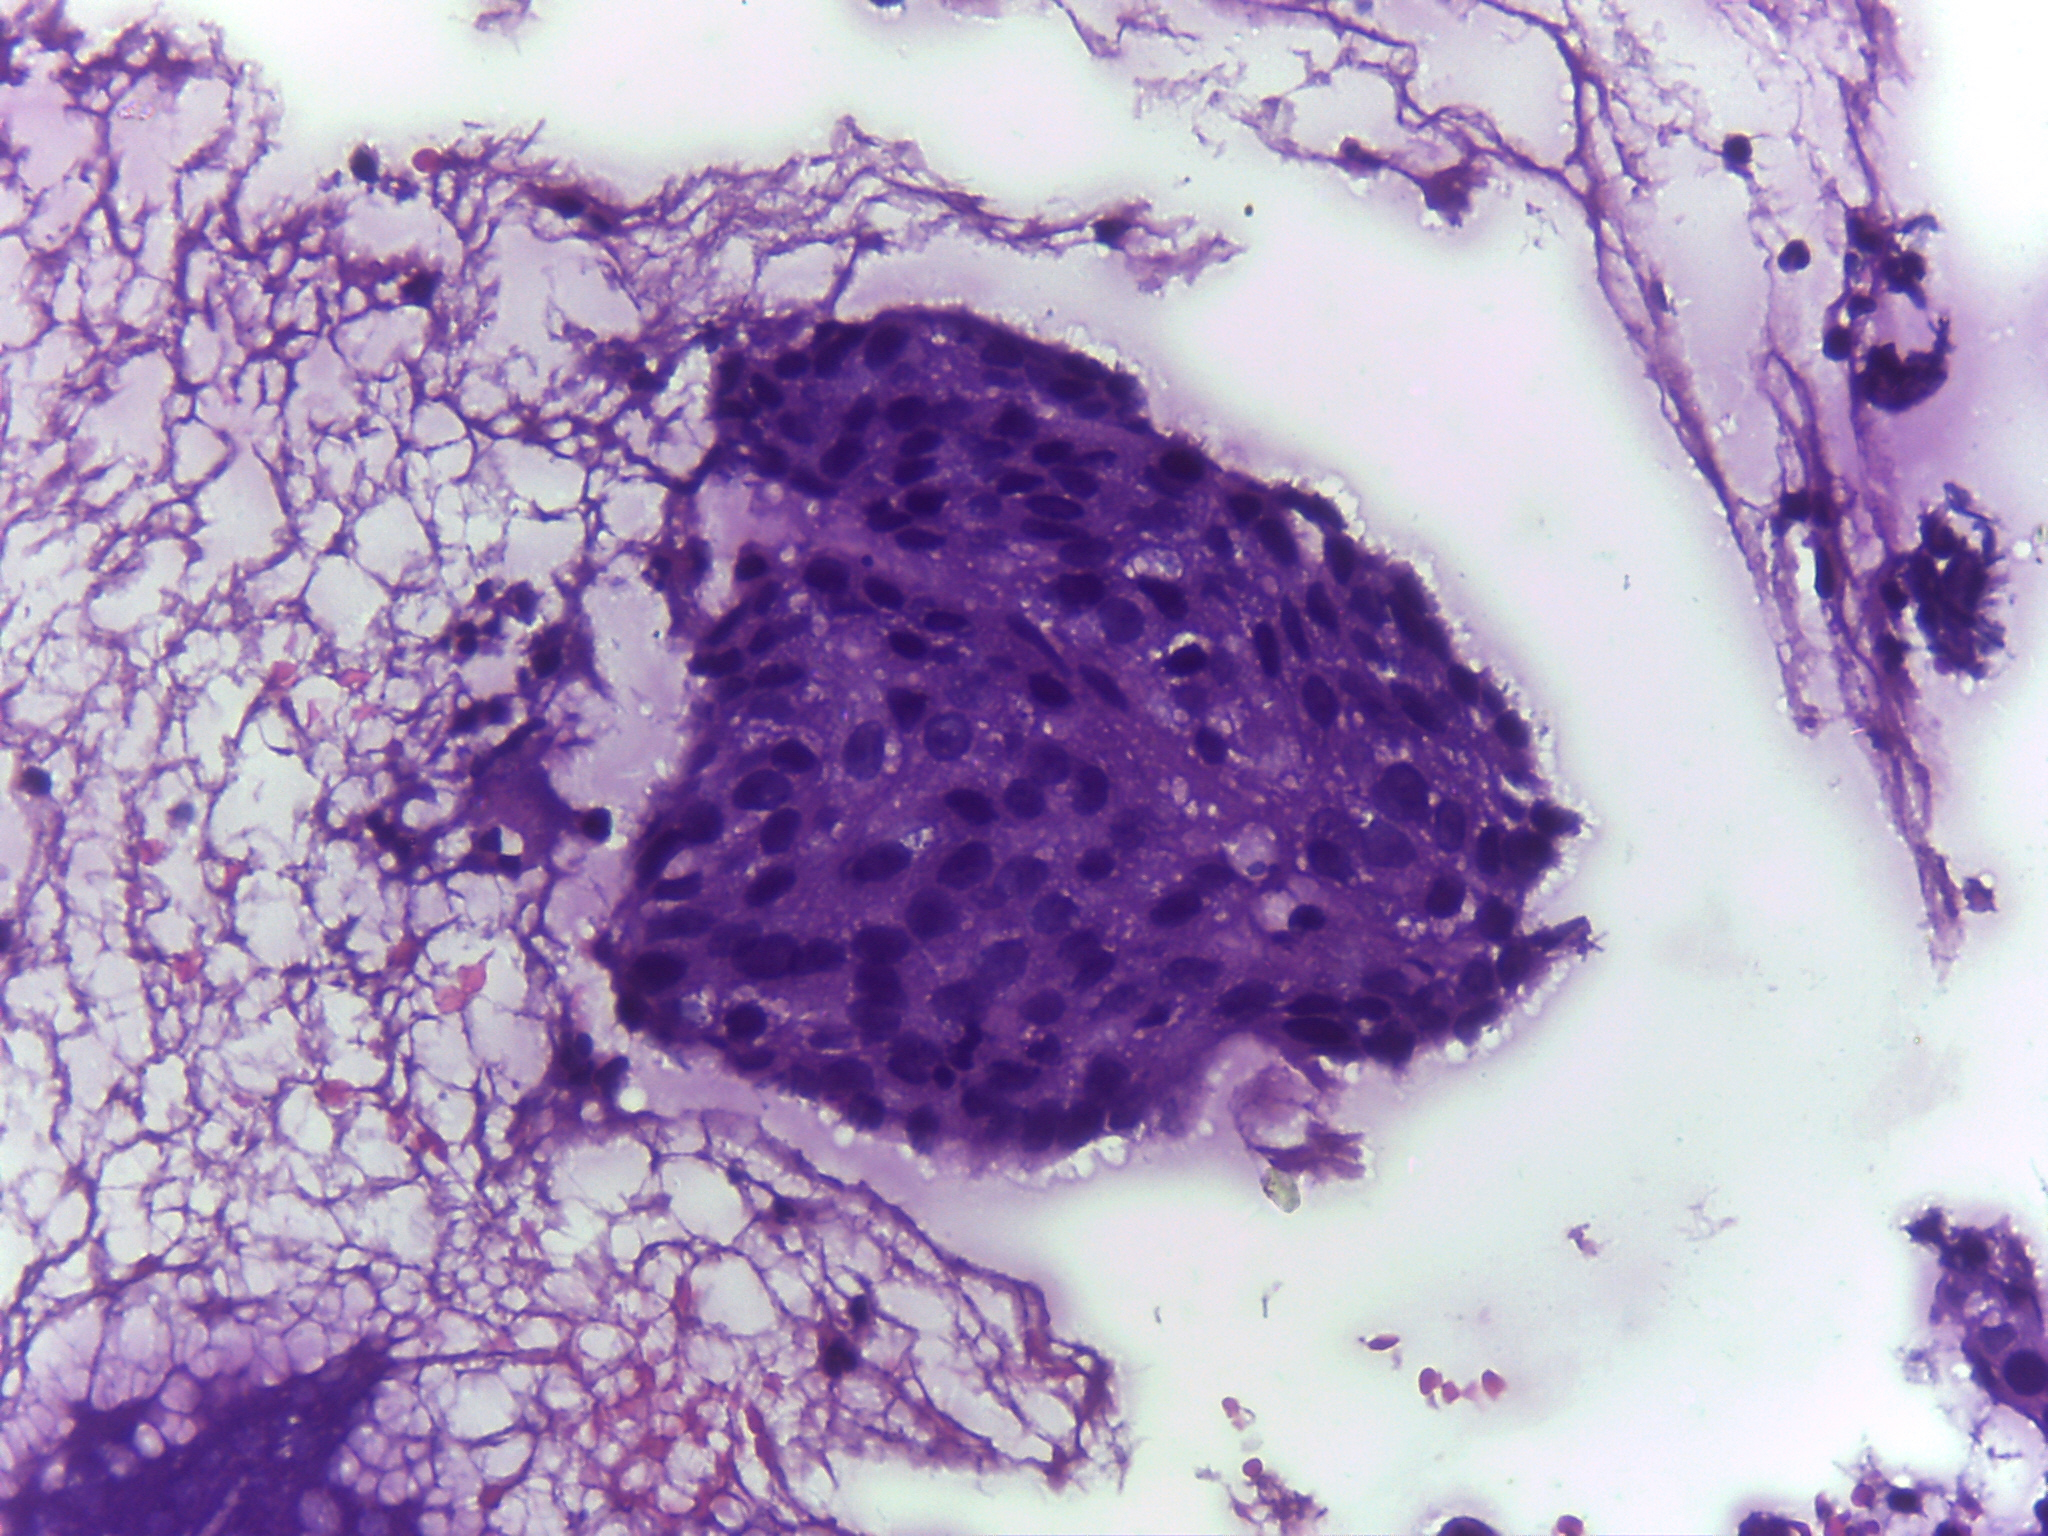
Diagnosis: OSCC